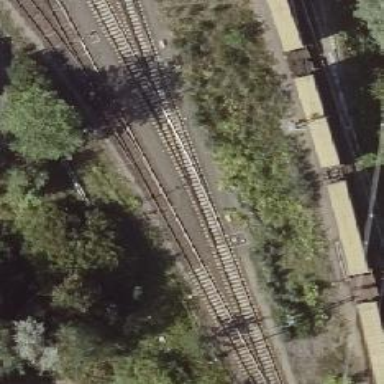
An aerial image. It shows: Railway switch.